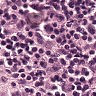
Metastatic tissue present: no